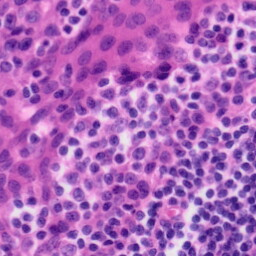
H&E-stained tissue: Tonsil